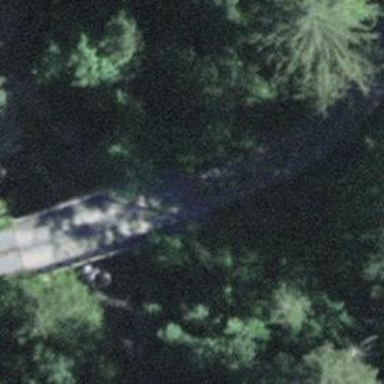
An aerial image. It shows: Track road with grade3 tracktype. The road has bridge.